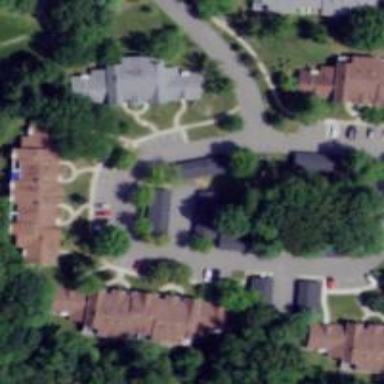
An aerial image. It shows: Living street.